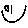
Label: smiley face